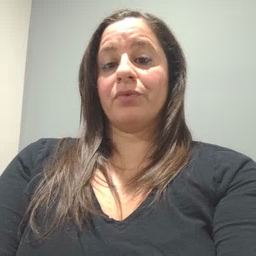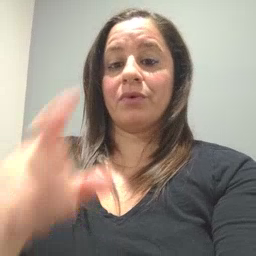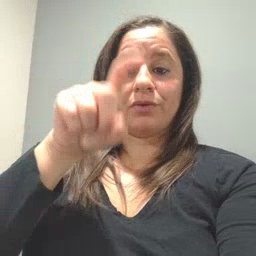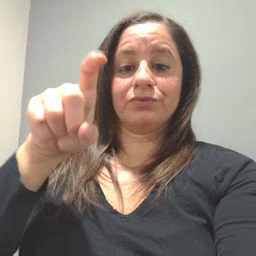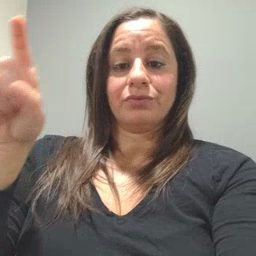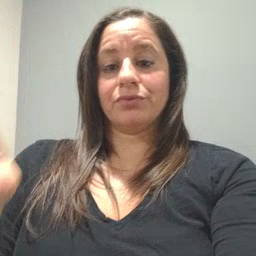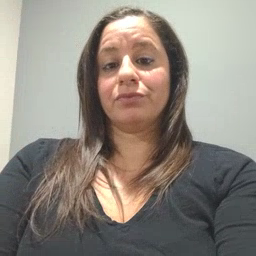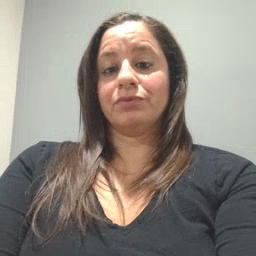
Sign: closet